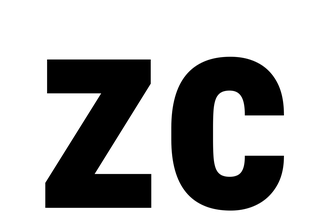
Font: Roboto_Condensed_ExtraBold